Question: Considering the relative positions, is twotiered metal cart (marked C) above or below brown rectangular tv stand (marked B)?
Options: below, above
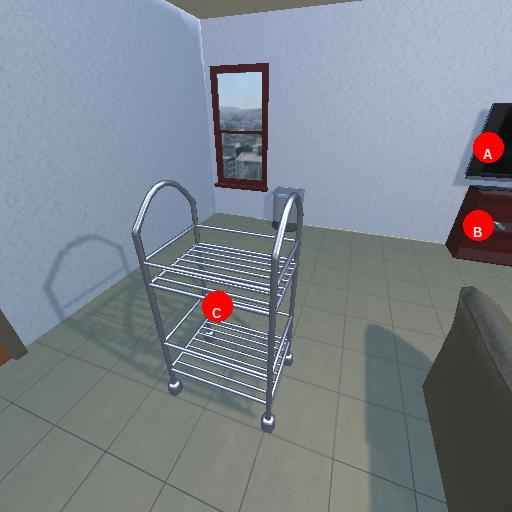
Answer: below